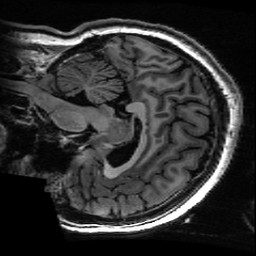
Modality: T1w
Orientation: sagittal
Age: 21
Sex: female
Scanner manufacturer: ge
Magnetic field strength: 3 T
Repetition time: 0.01144 s
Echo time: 0.005012 s